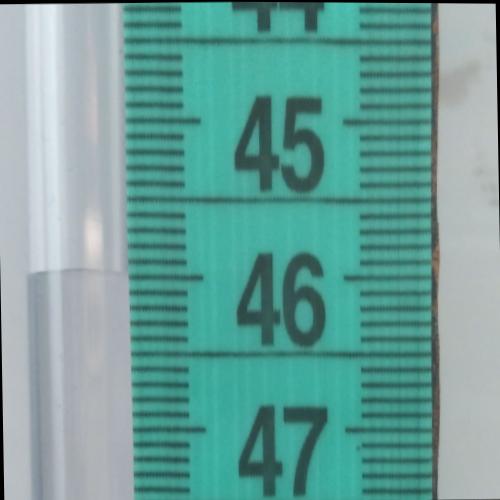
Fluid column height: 46.0 cm